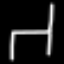
Label: chair